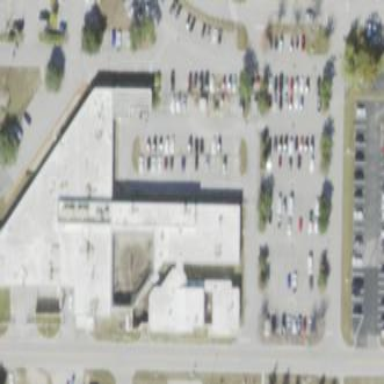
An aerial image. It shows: Prison building.